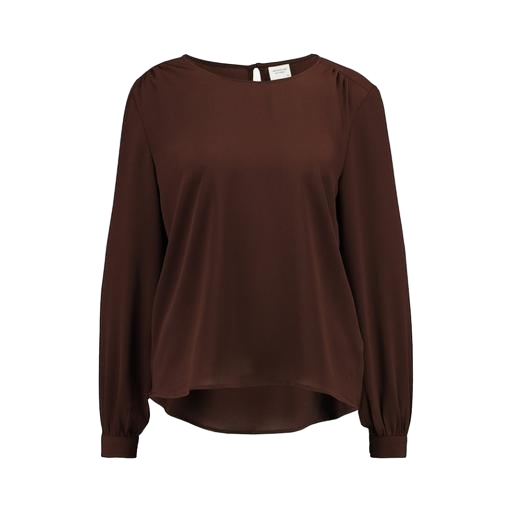
brown pleat back sleeve detail blouse, brown lucy tuck blouse, brown femme long-sleeve top, white background